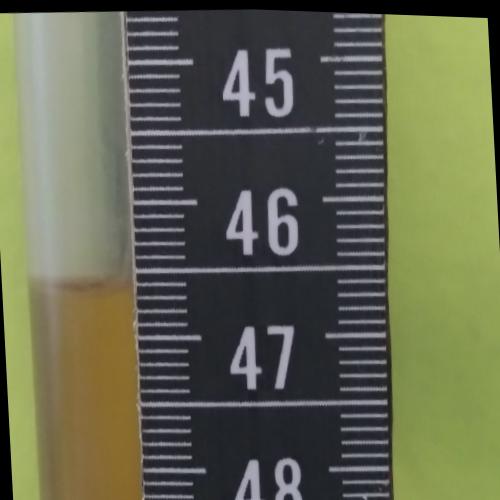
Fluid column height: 46.6 cm